Interaction volume radius: 5 \u00c5
Interaction volume height: 25 \u00c5
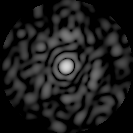
Disorder parameter: 0.8604